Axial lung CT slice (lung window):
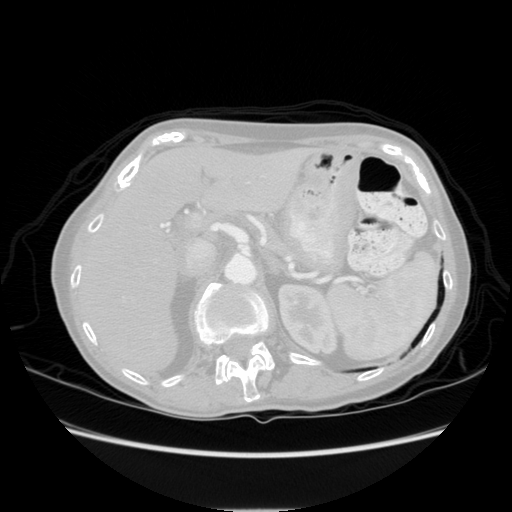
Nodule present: no